Aerial crown-view tile of a tropical tree (Barro Colorado Island, Panama), acquired 20250915:
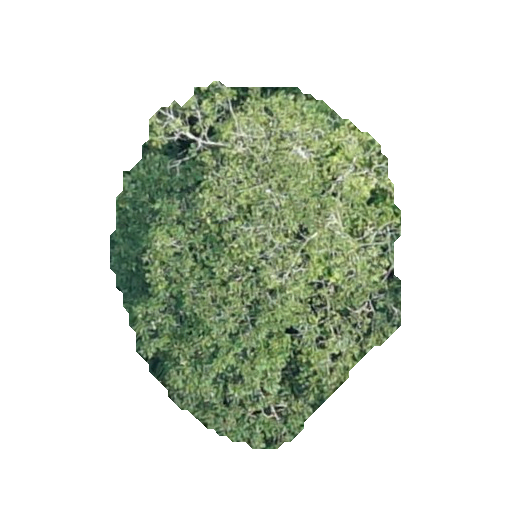
Species: Dipteryx oleifera
GBIF accepted scientific name: Dipteryx oleifera
Crown area: 114.124 m²